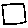
Label: square